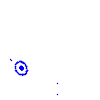
Particle: pion